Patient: sex M, age 37
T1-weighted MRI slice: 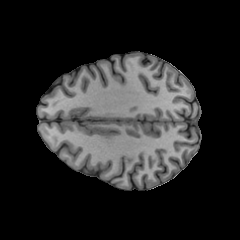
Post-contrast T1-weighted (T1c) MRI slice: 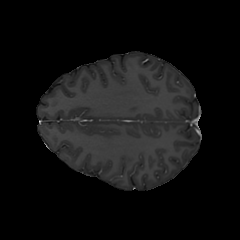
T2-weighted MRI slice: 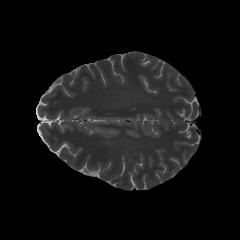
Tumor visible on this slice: yes
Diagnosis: Astrocytoma, IDH-mutant
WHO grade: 2